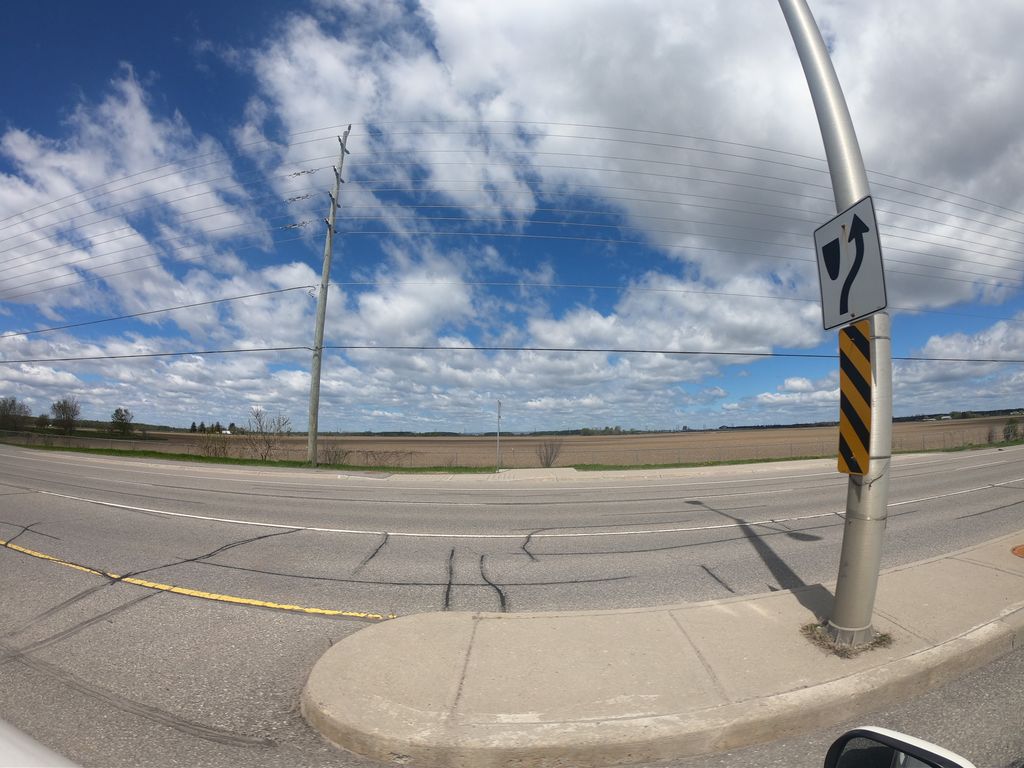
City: ottawa-gatineau